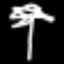
Label: palm tree